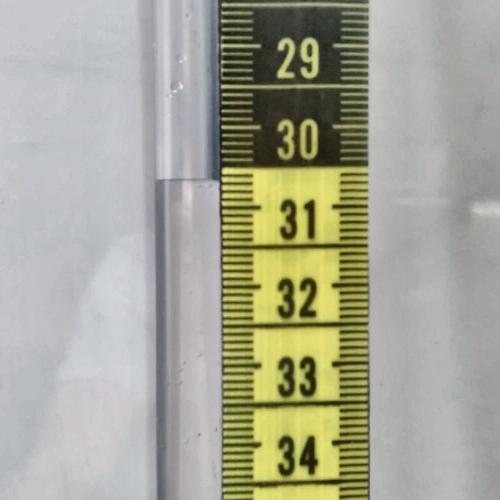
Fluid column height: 30.7 cm